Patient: sex F, age 72
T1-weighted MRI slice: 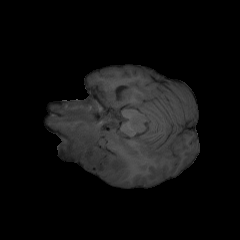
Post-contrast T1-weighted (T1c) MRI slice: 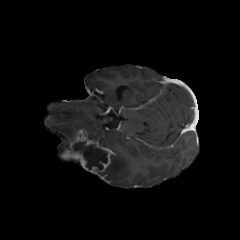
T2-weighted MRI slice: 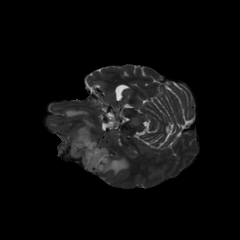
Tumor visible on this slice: yes
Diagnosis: Glioblastoma, IDH-wildtype
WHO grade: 4